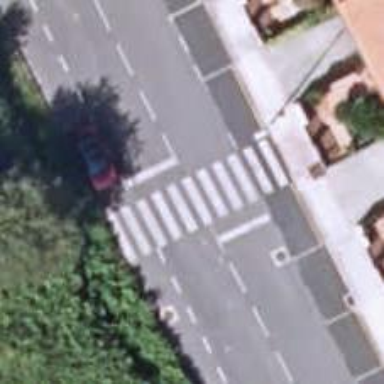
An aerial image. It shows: Marked crossing on the road.